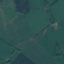
Land use / land cover: Pasture